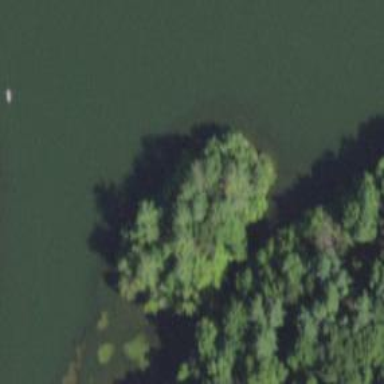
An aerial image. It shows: Islet surrounded by woodland.